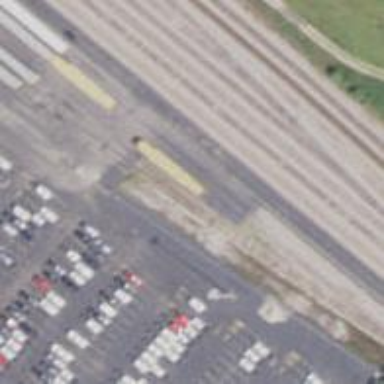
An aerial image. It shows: Railway yard used for servicing trains.